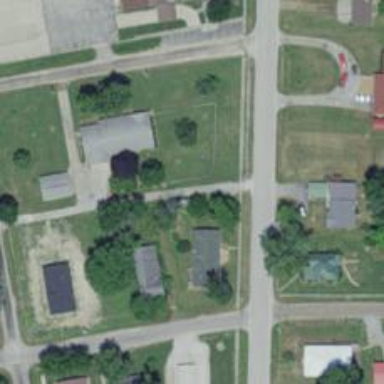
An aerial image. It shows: Alley classified as service road.